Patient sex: F
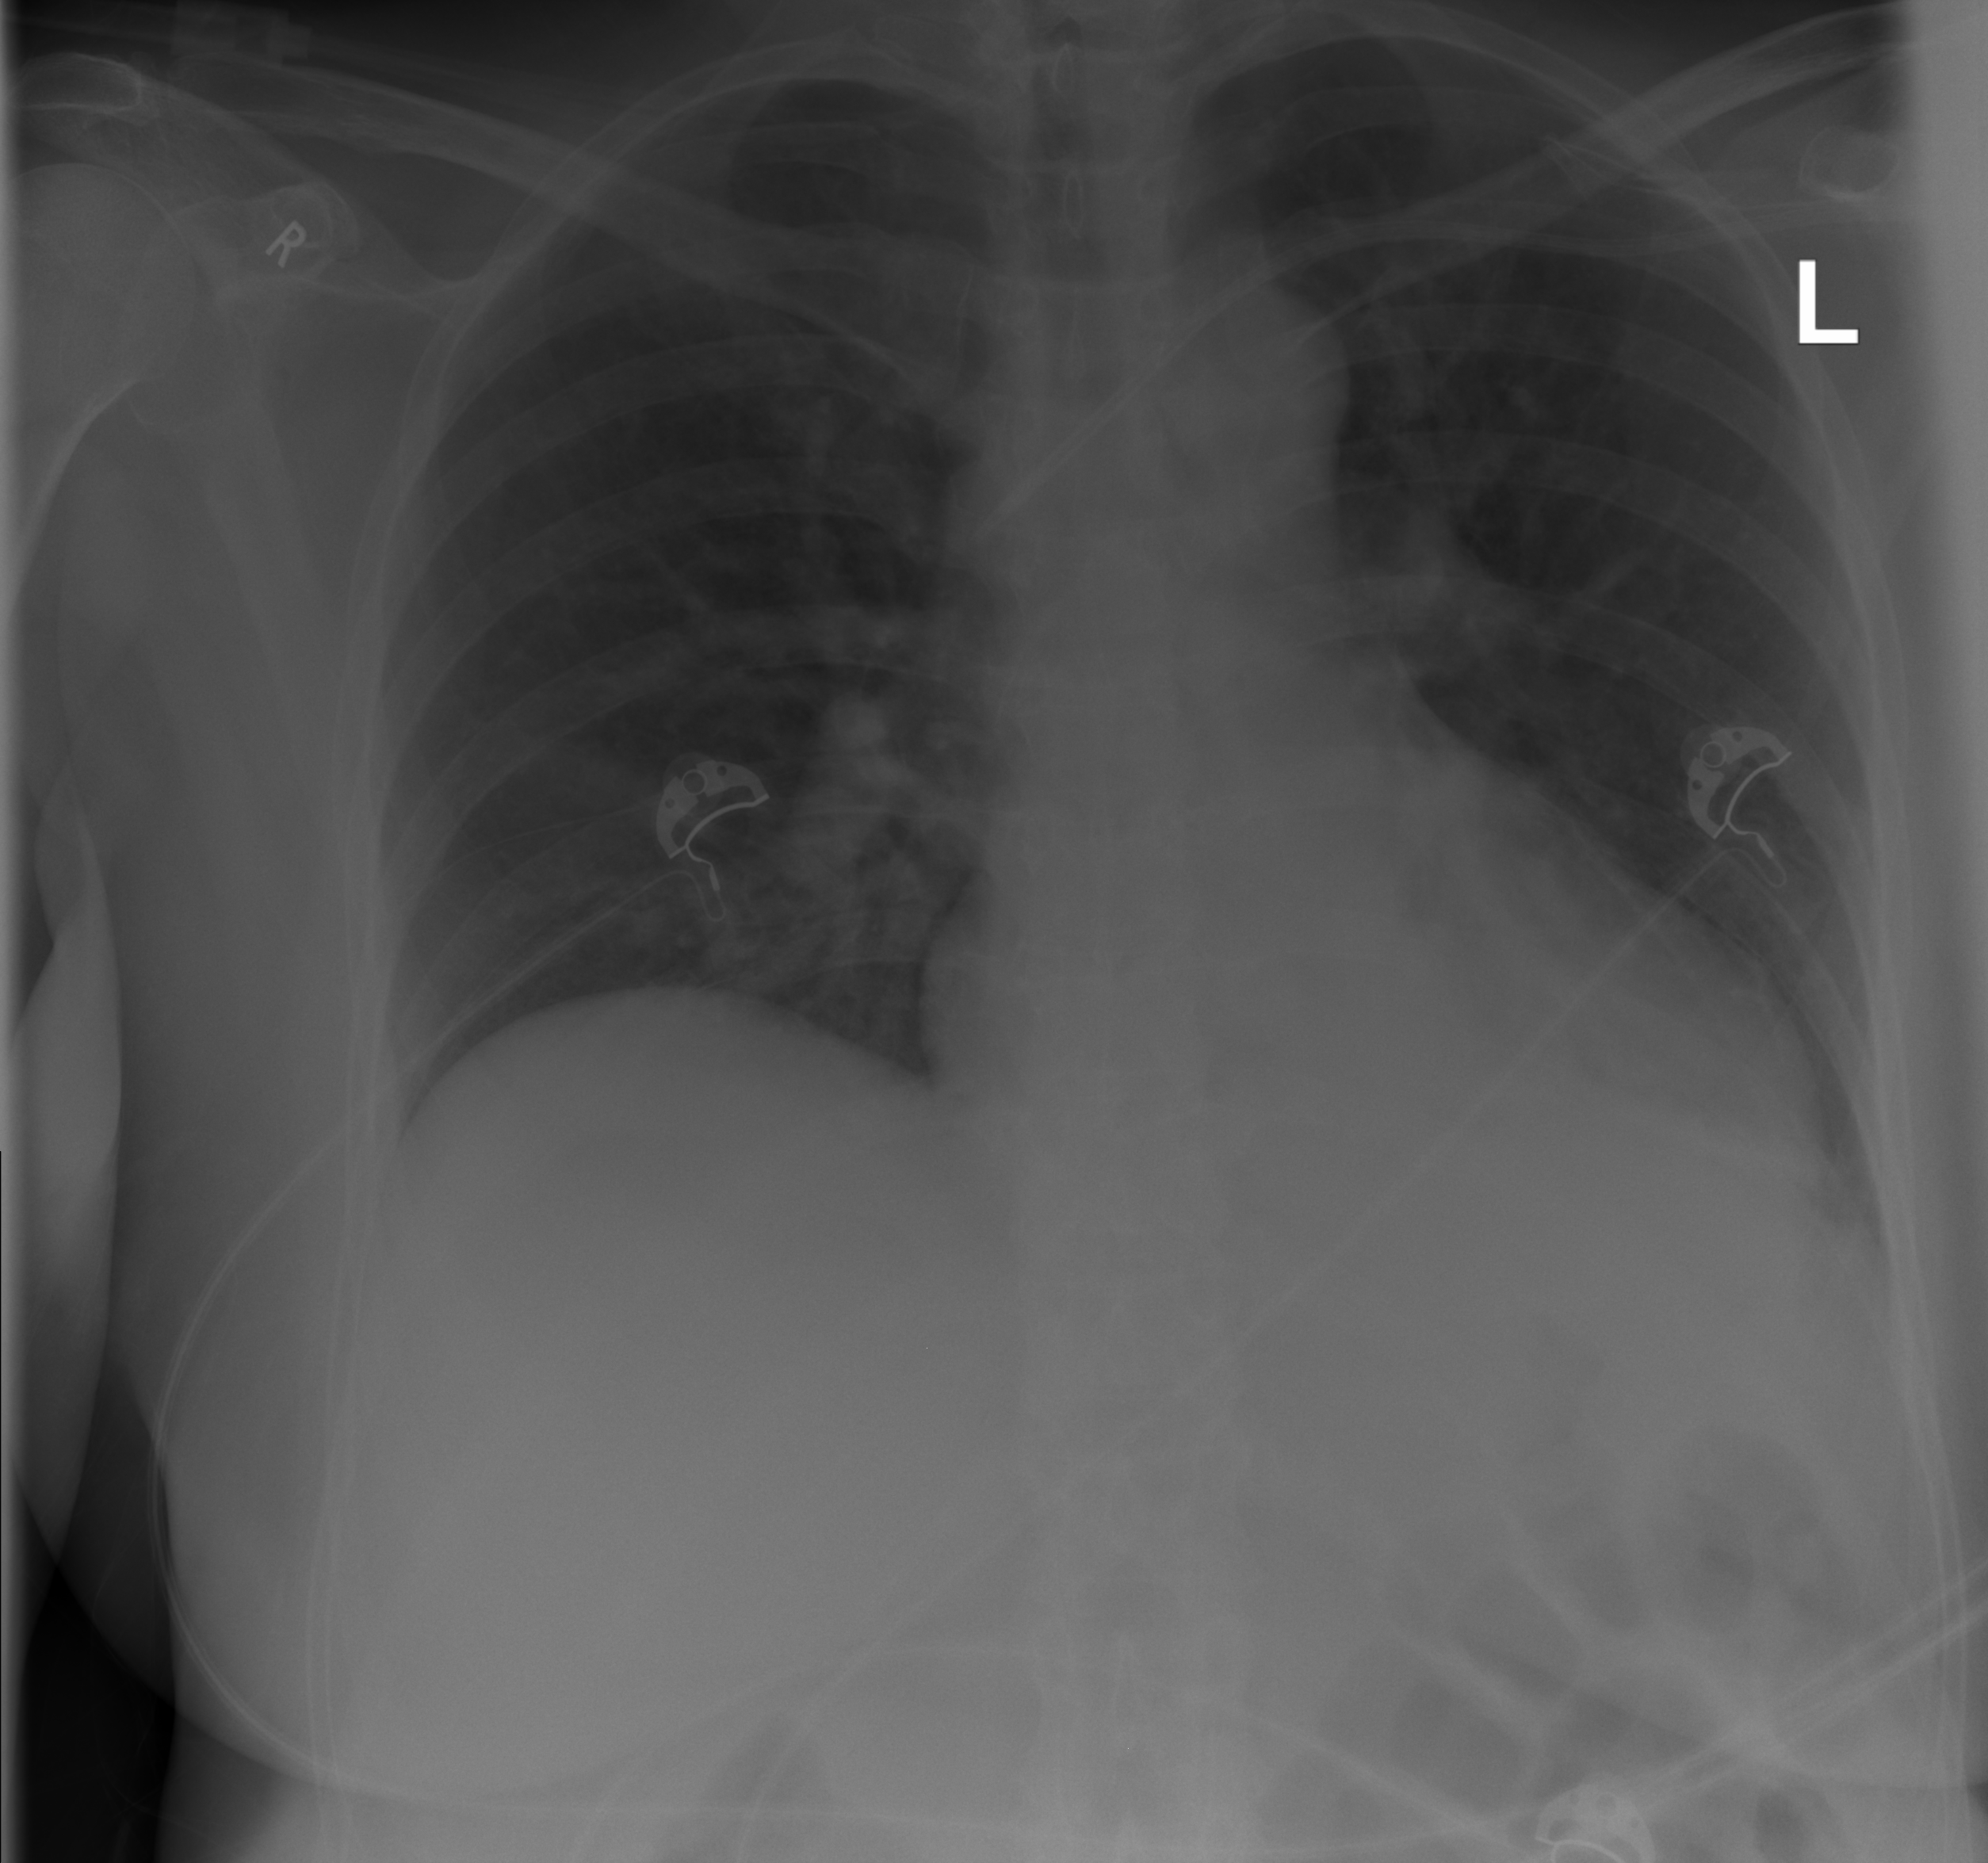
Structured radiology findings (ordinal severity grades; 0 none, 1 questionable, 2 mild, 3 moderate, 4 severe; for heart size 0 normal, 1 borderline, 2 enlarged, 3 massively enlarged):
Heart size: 1
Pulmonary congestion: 0
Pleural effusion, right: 0
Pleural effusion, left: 2
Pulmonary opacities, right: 0
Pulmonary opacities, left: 0
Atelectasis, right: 0
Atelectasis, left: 2